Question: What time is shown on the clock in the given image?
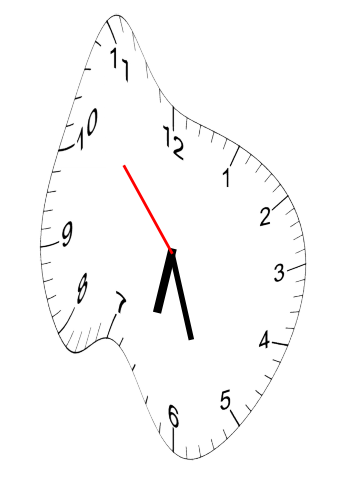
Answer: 06:26:53